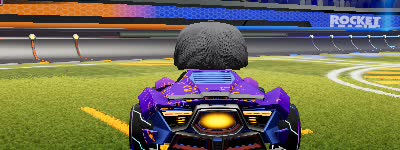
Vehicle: werewolf